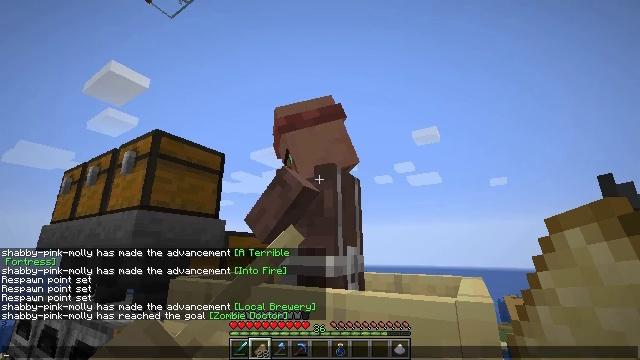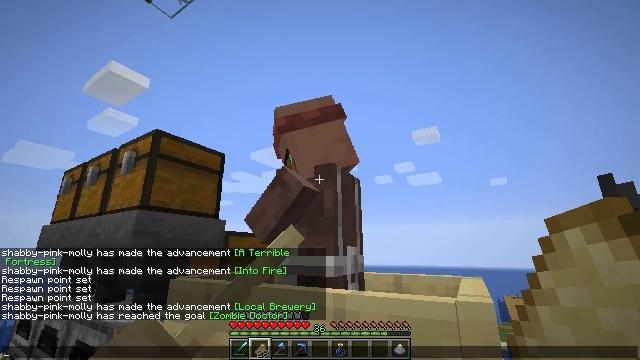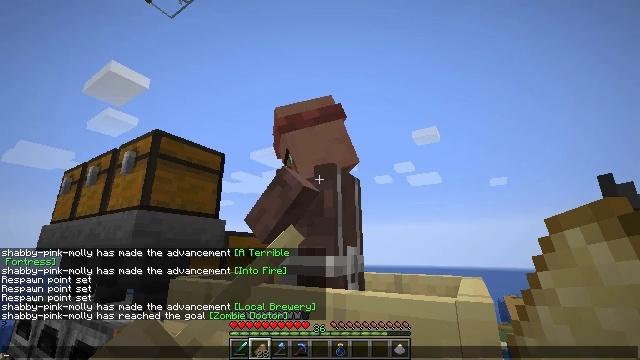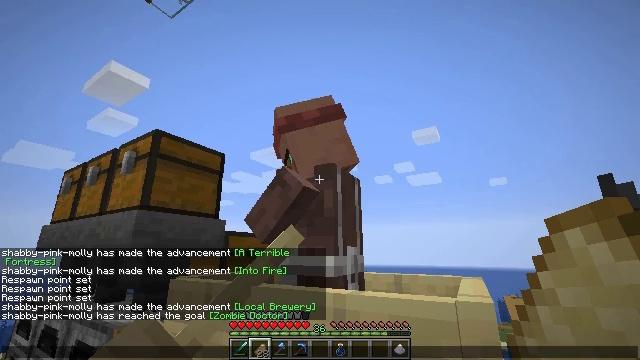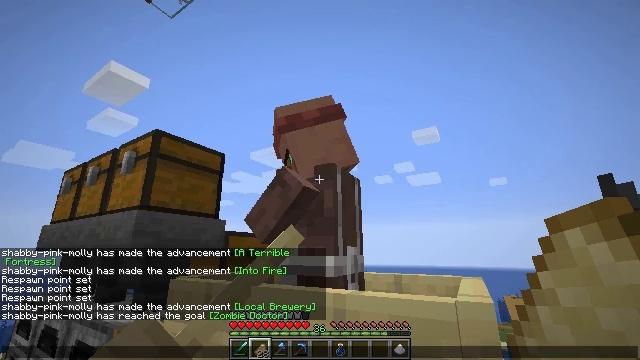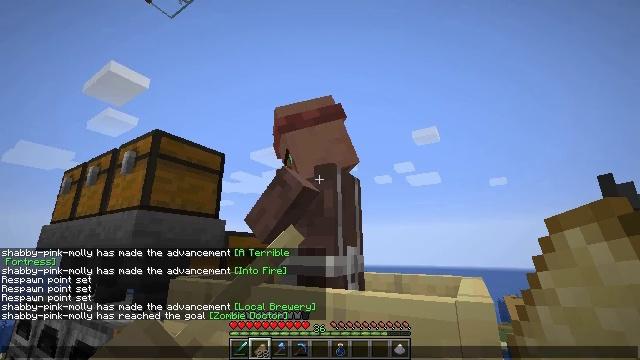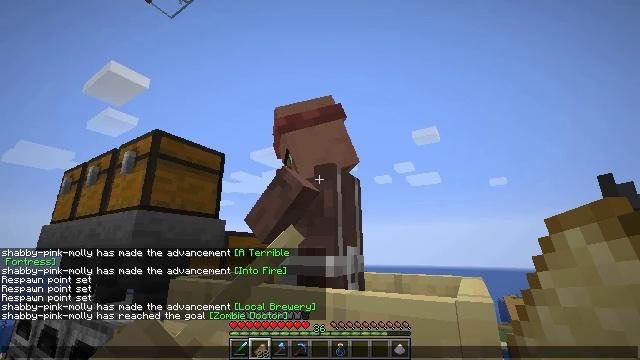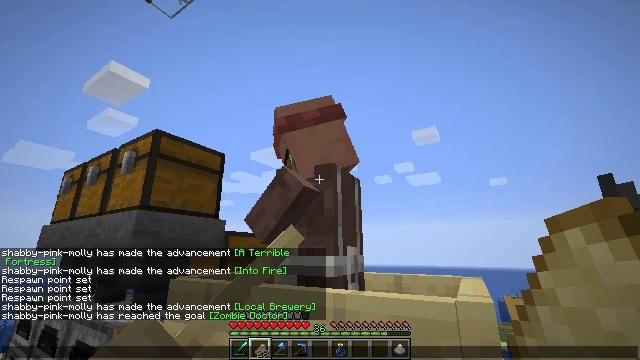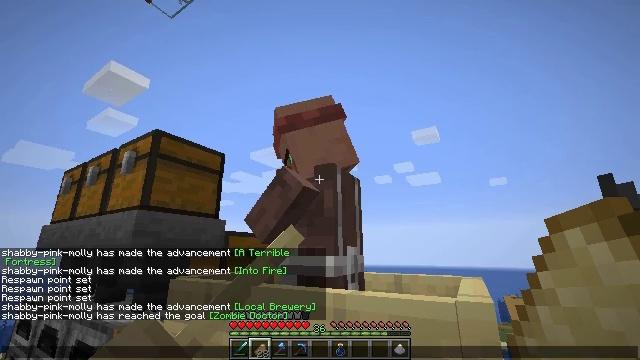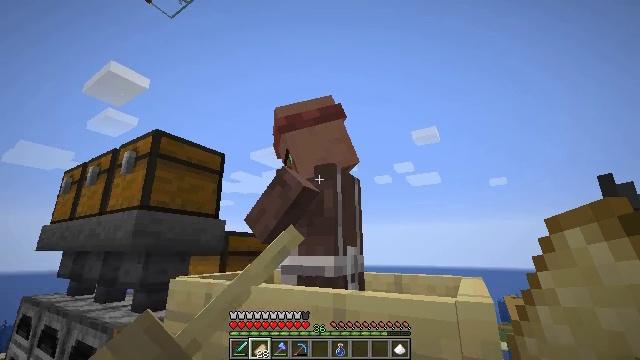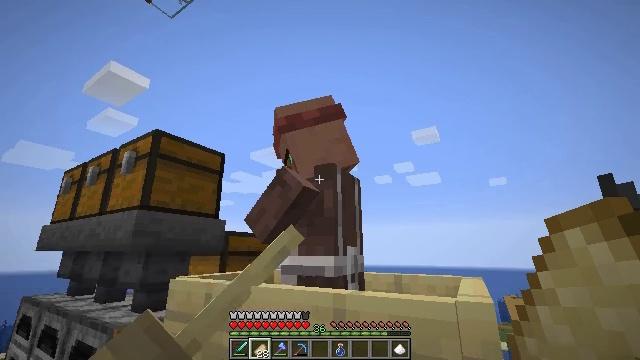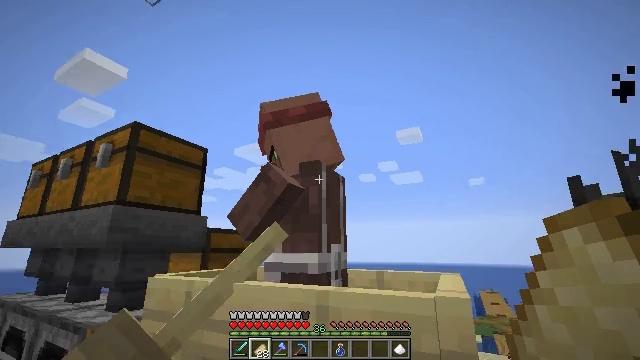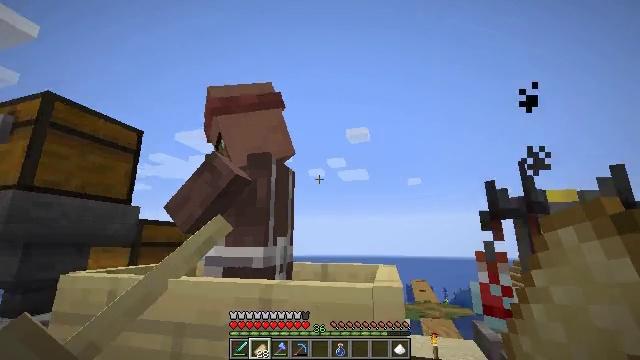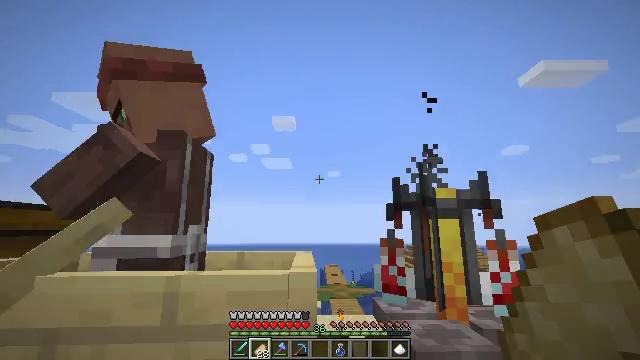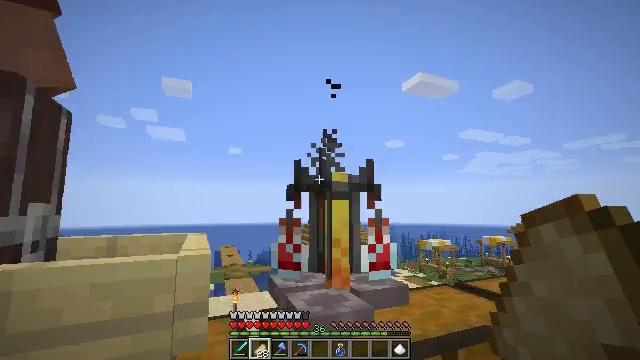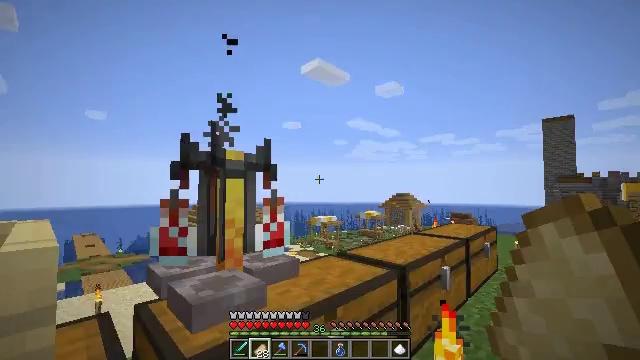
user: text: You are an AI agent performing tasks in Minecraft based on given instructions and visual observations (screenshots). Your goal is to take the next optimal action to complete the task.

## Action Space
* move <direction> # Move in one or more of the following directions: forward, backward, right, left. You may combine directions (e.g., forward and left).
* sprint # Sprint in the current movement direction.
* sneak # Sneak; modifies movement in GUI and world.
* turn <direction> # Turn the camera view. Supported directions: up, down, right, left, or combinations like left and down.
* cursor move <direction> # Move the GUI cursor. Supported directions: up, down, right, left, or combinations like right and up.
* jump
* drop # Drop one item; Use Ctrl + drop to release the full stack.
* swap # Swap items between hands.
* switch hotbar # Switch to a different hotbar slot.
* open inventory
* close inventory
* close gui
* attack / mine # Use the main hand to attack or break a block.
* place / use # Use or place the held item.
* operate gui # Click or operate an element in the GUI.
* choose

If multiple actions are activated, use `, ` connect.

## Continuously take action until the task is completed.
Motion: motion action
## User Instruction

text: Take spider eye, mushroom, and sugar to craft a fermented spider eye.
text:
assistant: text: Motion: no_op
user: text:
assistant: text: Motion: no_op
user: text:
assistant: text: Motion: no_op
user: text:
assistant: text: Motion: no_op
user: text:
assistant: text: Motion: no_op
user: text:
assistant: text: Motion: no_op
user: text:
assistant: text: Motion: no_op
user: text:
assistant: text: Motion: no_op
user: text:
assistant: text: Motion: no_op
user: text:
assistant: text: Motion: close gui
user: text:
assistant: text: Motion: turn right
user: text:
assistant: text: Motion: turn right and down
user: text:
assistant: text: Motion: turn right and down
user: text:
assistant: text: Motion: turn right and down
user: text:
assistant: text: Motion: turn right and down
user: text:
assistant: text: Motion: turn right and down
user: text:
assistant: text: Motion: turn right and down
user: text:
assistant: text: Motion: turn right
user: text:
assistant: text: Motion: turn right
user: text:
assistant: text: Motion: move forward, turn left
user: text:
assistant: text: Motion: move forward, turn left
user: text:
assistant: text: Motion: move forward
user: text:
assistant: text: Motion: move forward
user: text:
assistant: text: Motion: move forward, turn left
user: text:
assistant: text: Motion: move forward, sprint, turn right and down
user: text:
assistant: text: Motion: move forward, sprint, turn right and down
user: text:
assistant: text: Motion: move forward, sprint, turn right and down
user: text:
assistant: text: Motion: move forward, sprint, turn right and down
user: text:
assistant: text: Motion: move forward, turn right and down
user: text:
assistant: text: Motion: move forward, turn right and down